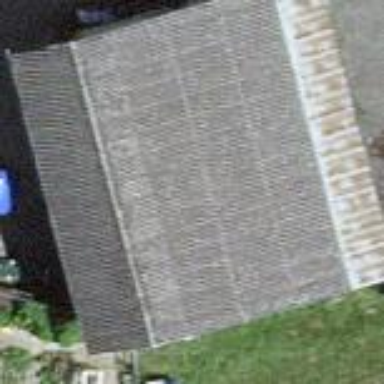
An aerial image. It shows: Rural barn.